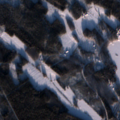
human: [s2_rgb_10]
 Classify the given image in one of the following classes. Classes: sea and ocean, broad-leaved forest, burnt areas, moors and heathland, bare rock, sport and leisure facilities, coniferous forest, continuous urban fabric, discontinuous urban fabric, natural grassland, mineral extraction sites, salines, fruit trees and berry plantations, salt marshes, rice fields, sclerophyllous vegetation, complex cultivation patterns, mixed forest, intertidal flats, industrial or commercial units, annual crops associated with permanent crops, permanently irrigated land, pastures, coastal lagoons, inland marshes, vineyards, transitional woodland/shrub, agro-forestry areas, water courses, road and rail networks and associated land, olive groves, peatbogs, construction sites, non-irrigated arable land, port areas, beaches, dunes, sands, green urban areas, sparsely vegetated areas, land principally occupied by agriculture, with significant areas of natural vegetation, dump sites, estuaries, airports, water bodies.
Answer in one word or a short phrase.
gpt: land principally occupied by agriculture, with significant areas of natural vegetation, coniferous forest, mixed forest, water bodies